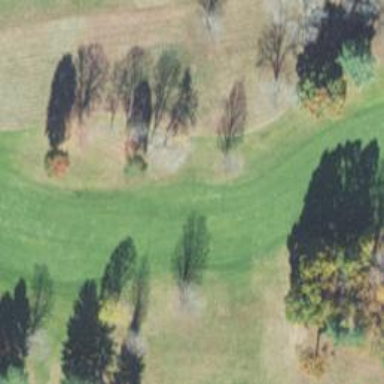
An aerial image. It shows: View of golf hole.